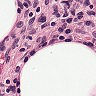
Metastatic tissue present: no